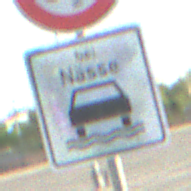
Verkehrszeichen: BeiNaesse
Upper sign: Geschwindigkeit50
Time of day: MorningAfternoon
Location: Outdoor (Suburban)
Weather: PartlyCloudy
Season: NotSpecified
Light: Natural